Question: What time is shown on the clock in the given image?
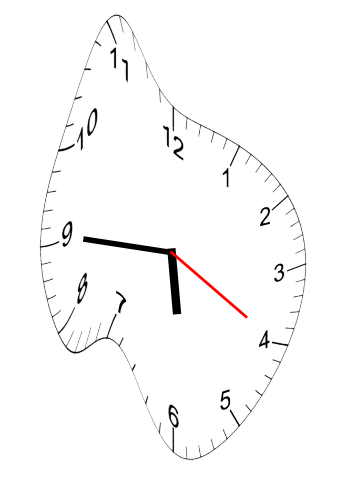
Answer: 05:45:20